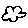
Label: cloud